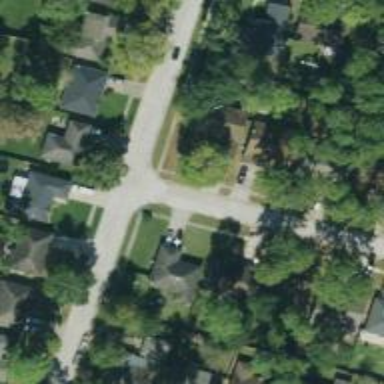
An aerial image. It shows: Residential road with separate sidewalk.